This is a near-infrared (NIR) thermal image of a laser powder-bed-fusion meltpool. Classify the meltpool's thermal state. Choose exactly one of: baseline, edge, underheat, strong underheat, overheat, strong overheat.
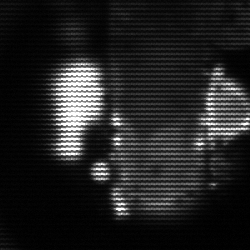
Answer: strong underheat